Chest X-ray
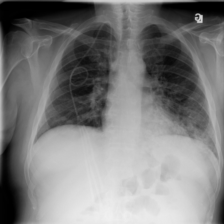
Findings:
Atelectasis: negative
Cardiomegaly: negative
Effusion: negative
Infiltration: positive
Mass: negative
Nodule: negative
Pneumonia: negative
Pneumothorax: negative
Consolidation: negative
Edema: negative
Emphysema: negative
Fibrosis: negative
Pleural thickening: negative
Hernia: negative